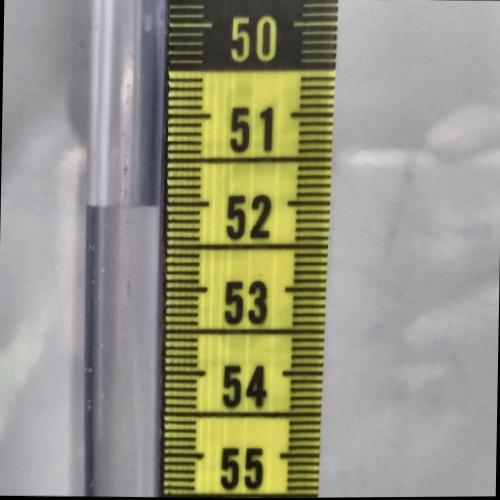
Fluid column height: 52.0 cm